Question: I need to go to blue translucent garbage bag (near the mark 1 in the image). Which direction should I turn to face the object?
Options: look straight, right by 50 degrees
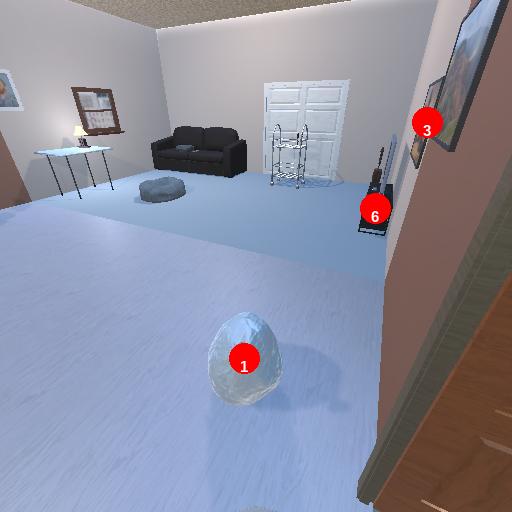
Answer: look straight